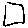
Label: square